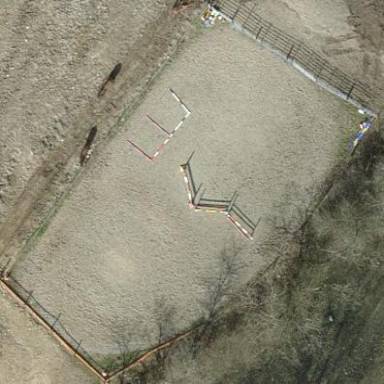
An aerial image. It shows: Fenced equestrian pitch for leisure land.